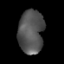
Tissue: lung
Cell type: Endothelial cells
Senescence score: 0.5504
Nuclear area (px): 1077
Mean DAPI intensity: 84.127